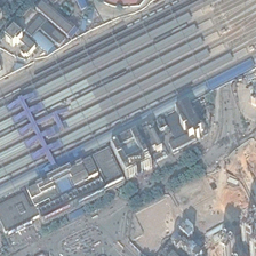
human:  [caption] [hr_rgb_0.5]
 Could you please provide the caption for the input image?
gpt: There are several straight lines behind the main building.

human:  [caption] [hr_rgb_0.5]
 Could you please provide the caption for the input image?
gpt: several straight lines are behind the main building.

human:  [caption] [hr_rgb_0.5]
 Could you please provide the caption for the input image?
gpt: On major railway lines

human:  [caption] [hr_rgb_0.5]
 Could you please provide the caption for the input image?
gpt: Some straight railways sit behind the main building.

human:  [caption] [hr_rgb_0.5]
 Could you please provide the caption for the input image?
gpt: Several straight railways are behind the main building.